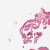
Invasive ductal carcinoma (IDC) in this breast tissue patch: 0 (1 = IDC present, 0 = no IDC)